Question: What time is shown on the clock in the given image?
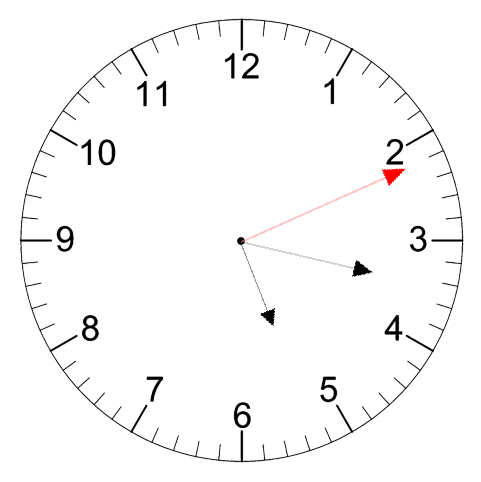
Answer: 05:17:11